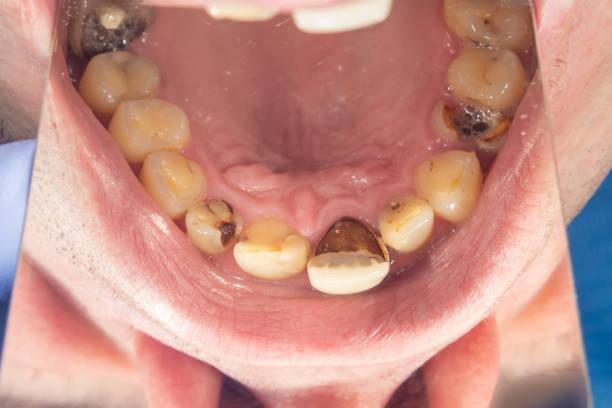
Condition: Calculus